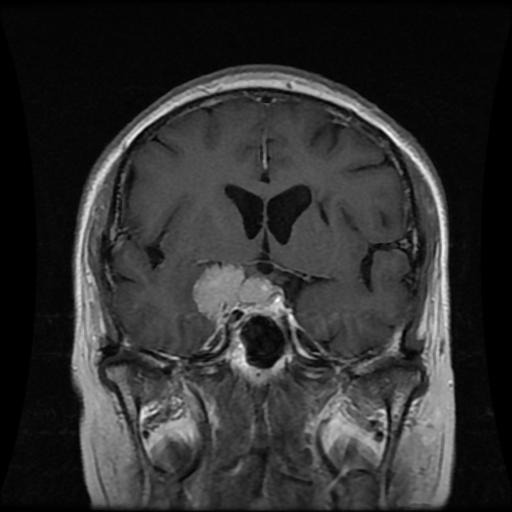
Label: meningioma